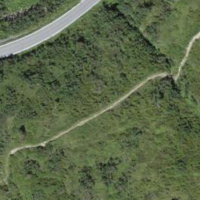
EUNIS habitat code: 32
Species observed at this site:
Cicerbita alpina